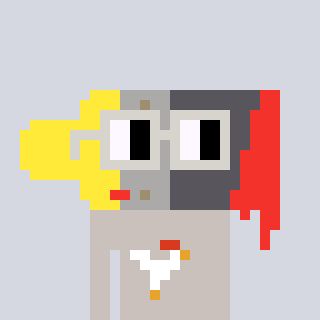
a pixel art character with square light gray glasses, a paintbrush-shaped head and a foggrey-colored body on a cool background